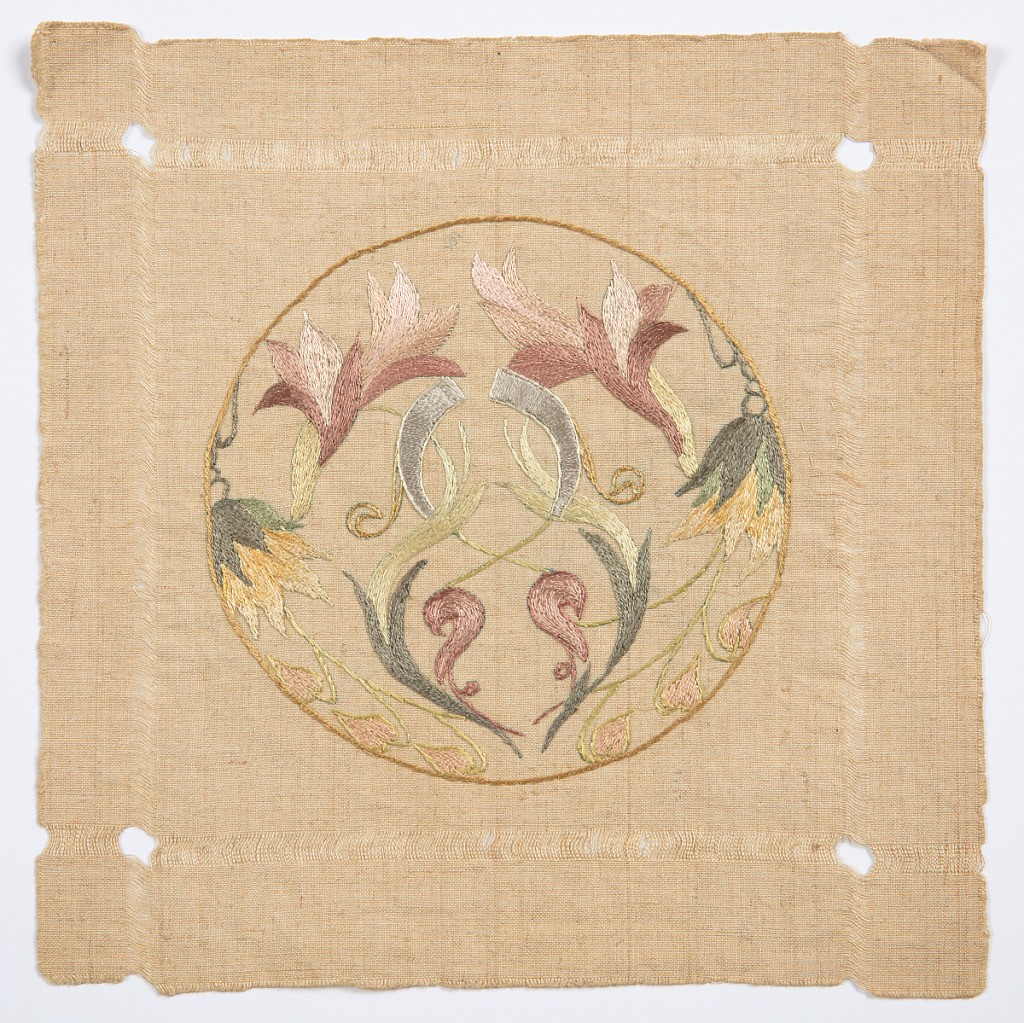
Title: Doily
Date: ca. 1900
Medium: linen, silk Technique: plain weave embroidered in stem, running, satin, knot, detached chain, looping and speckling stitches
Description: Doily embroidered in a circular, floral Art Nouveau pattern with multi-colored silk thread.